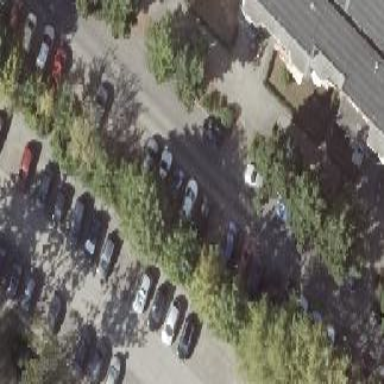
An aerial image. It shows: Street side parking available for residential area.